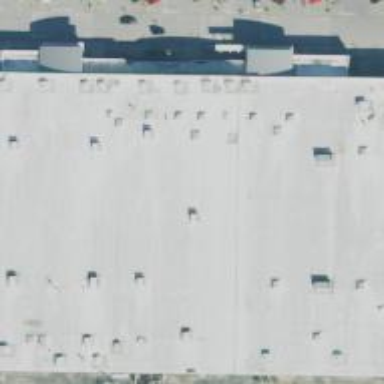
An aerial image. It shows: Building that houses supermarket.